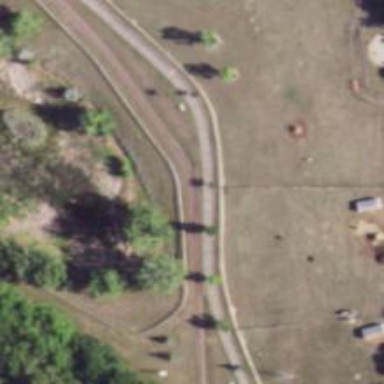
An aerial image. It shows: Miniature railway.